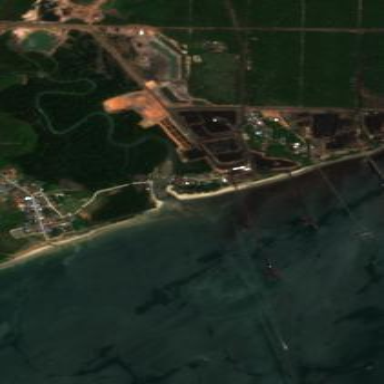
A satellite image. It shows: Industrial area primarily used for coal processing.